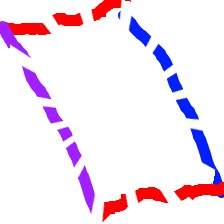
Shape: parallelogram